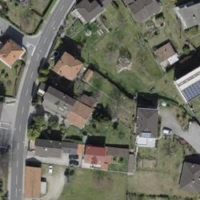
EUNIS habitat code: 54
Species observed at this site:
Laurus nobilis